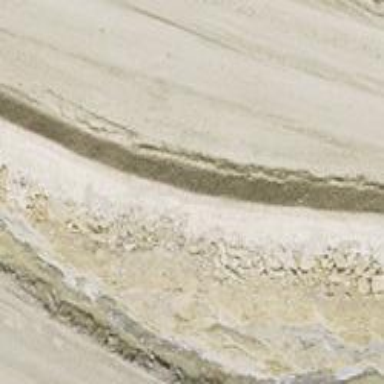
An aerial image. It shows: Track with rocky surface graded as grade2.